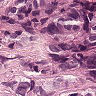
Metastatic tissue present: yes